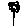
Label: flower